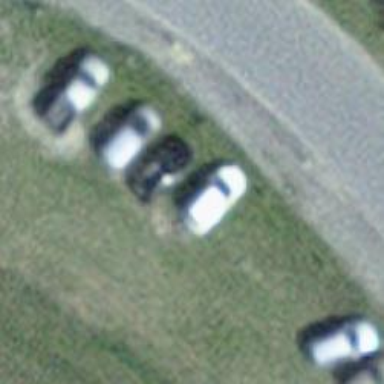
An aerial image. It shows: Parking aisle made of grass.